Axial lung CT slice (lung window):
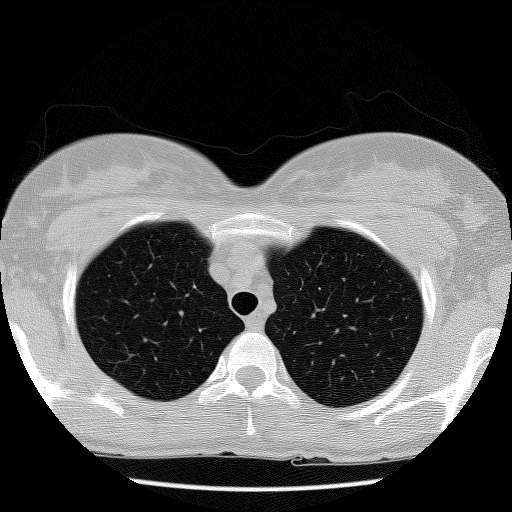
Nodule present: no